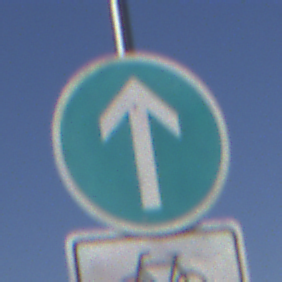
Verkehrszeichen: VorgeschriebeneFahrtrichtungGeradeaus
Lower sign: EinspurigeFahrzeugeFrei1
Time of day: MorningAfternoon
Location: Outdoor (Nature)
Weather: Clear
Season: NotSpecified
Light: Natural